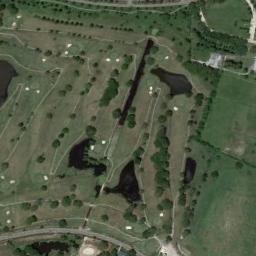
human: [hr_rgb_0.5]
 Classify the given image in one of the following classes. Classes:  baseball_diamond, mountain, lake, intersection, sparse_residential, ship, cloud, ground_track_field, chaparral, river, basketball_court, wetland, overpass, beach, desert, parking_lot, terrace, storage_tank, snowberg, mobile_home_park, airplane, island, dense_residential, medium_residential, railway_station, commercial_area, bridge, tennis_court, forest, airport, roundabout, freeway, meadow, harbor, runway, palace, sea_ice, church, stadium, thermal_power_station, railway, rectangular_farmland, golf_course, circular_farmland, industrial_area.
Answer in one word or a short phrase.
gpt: golf_course